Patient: sex M, age 57
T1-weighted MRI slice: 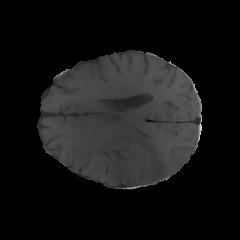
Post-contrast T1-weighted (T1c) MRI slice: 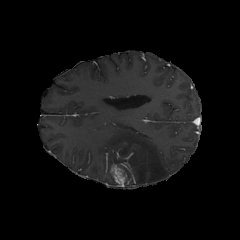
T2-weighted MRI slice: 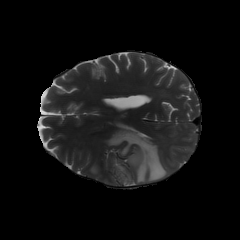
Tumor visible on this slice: yes
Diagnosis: Glioblastoma, IDH-wildtype
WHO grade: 4